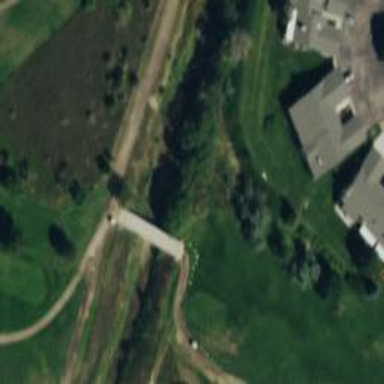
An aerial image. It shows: Bridge over path used as golf cartpath.